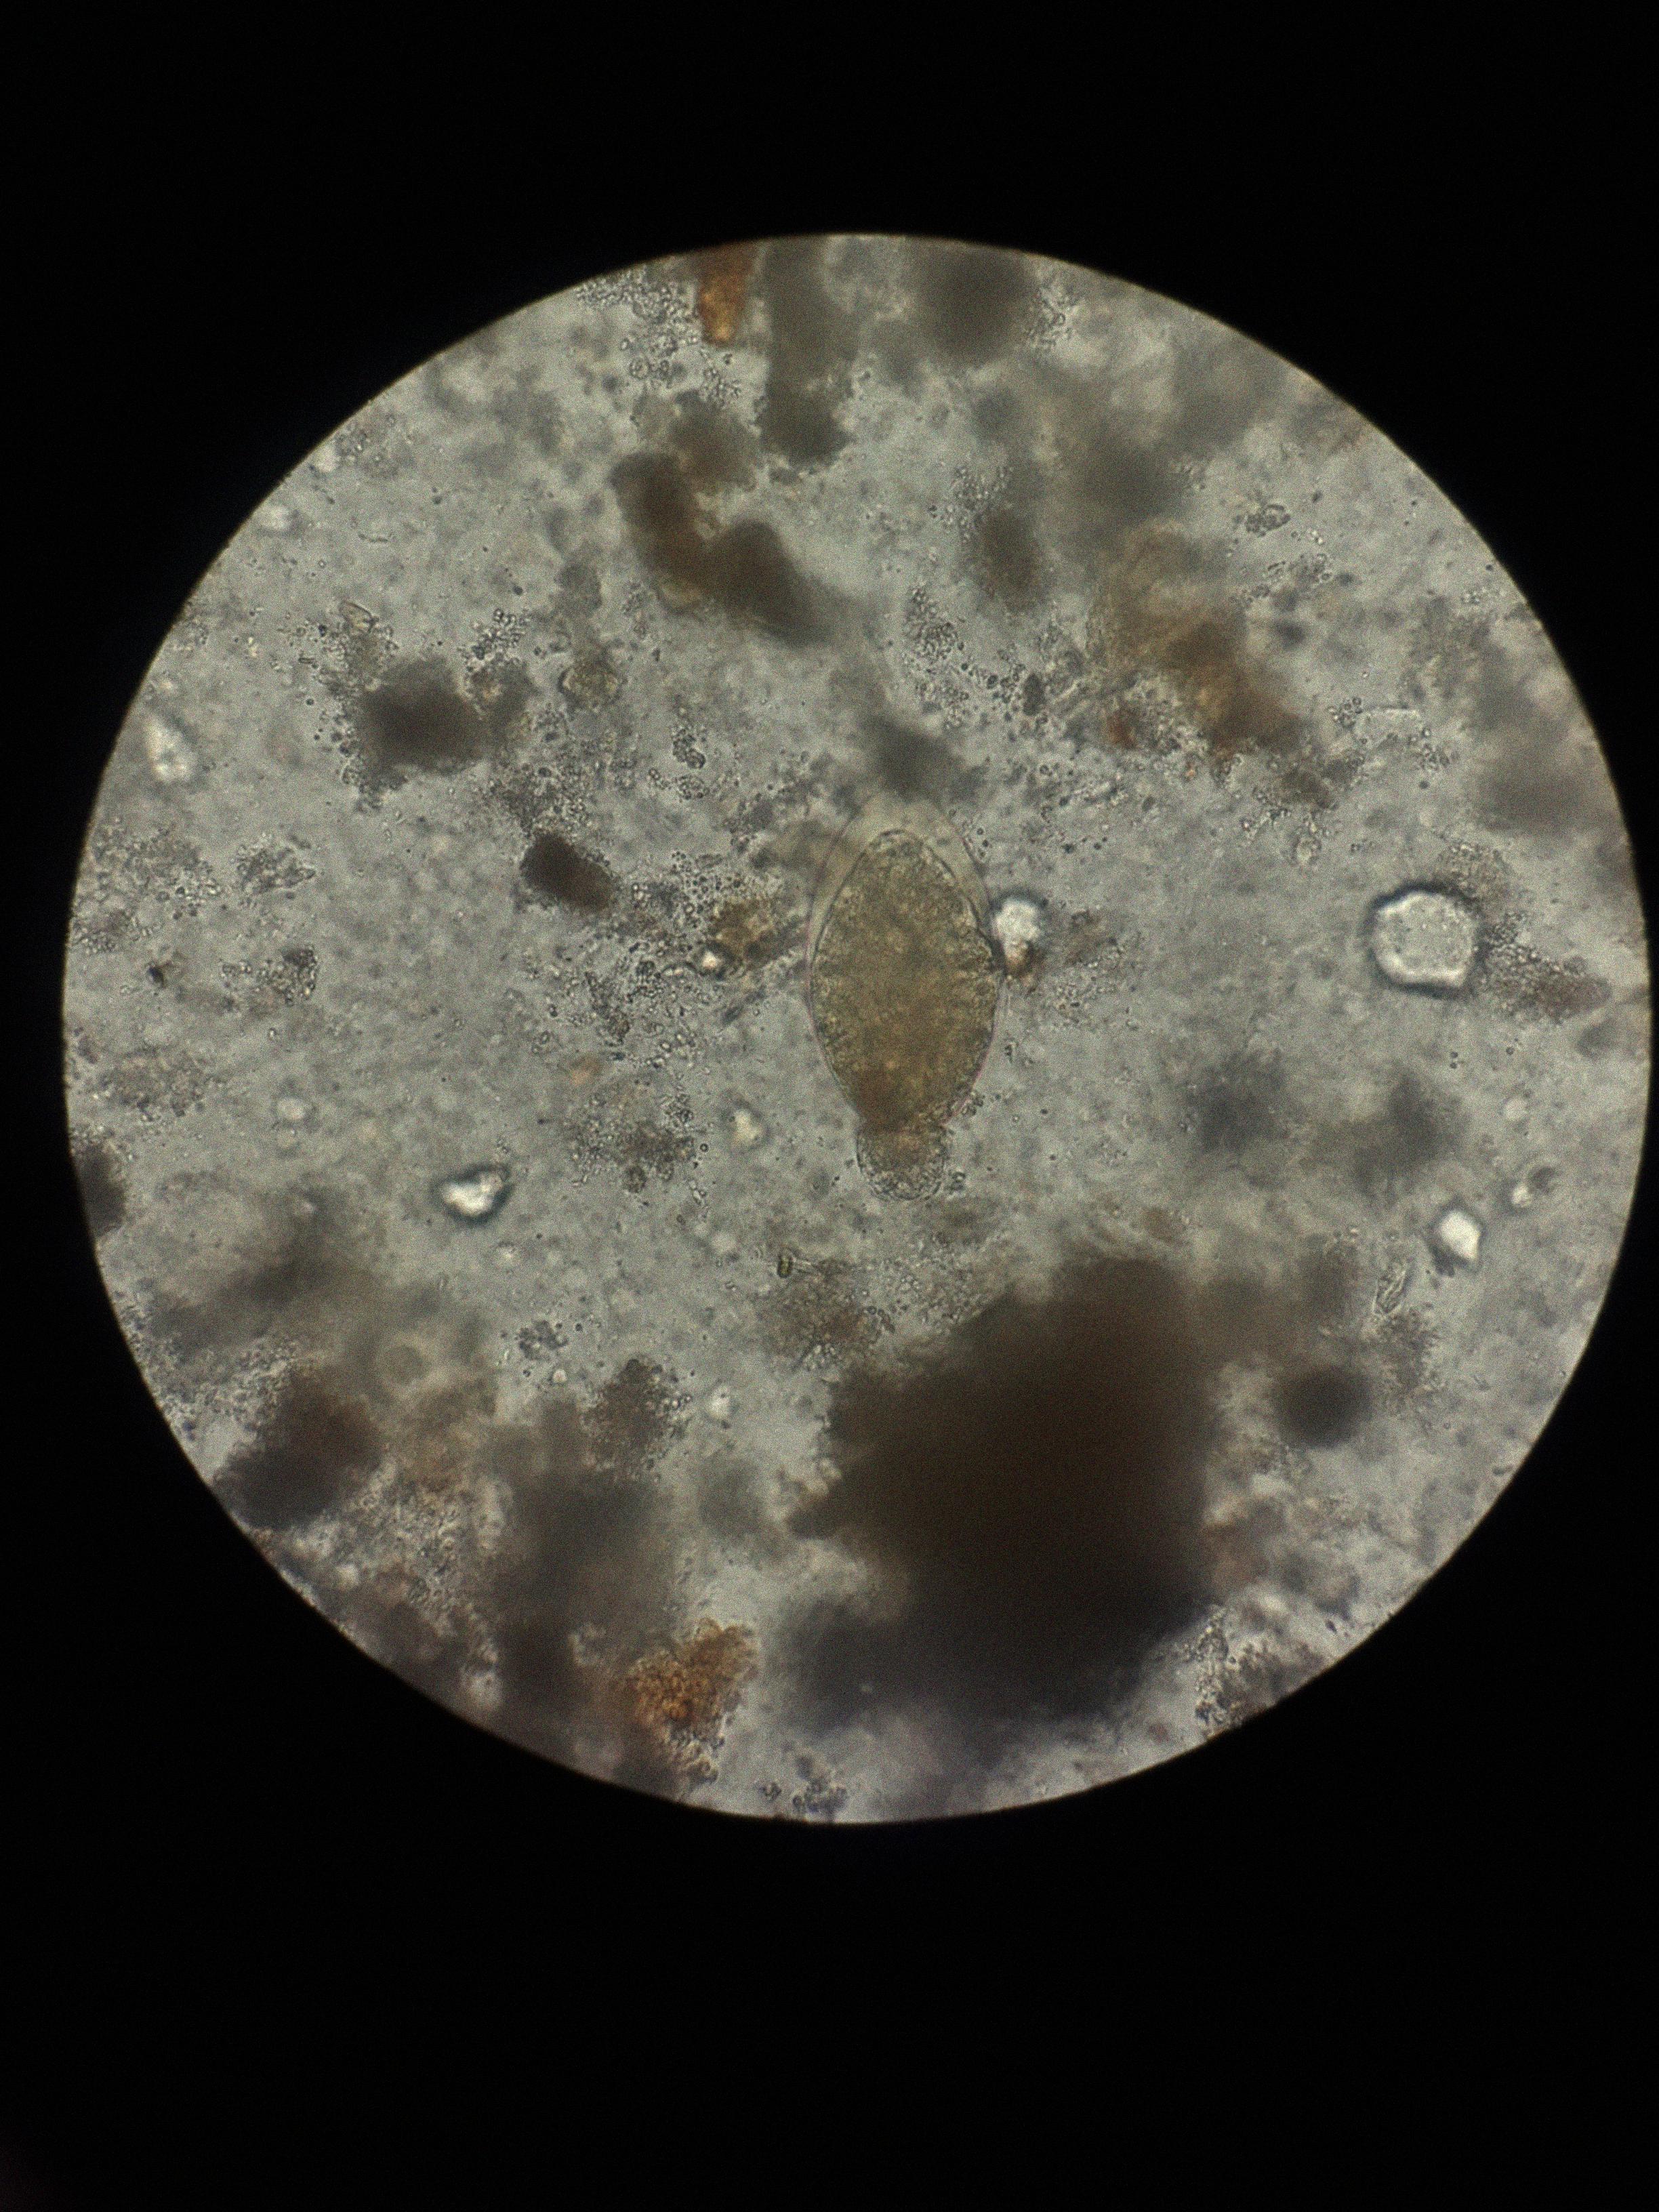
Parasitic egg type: Fasciolopsis buski